Aerial crown-view tile of a tropical tree (Barro Colorado Island, Panama), acquired 20250217:
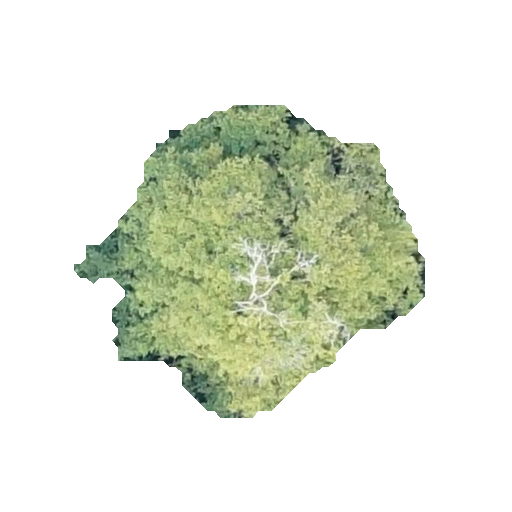
Species: Alseis blackiana
GBIF accepted scientific name: Alseis blackiana
Crown area: 102.407 m²